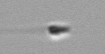
Label: flagellate_morphotype3